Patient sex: M
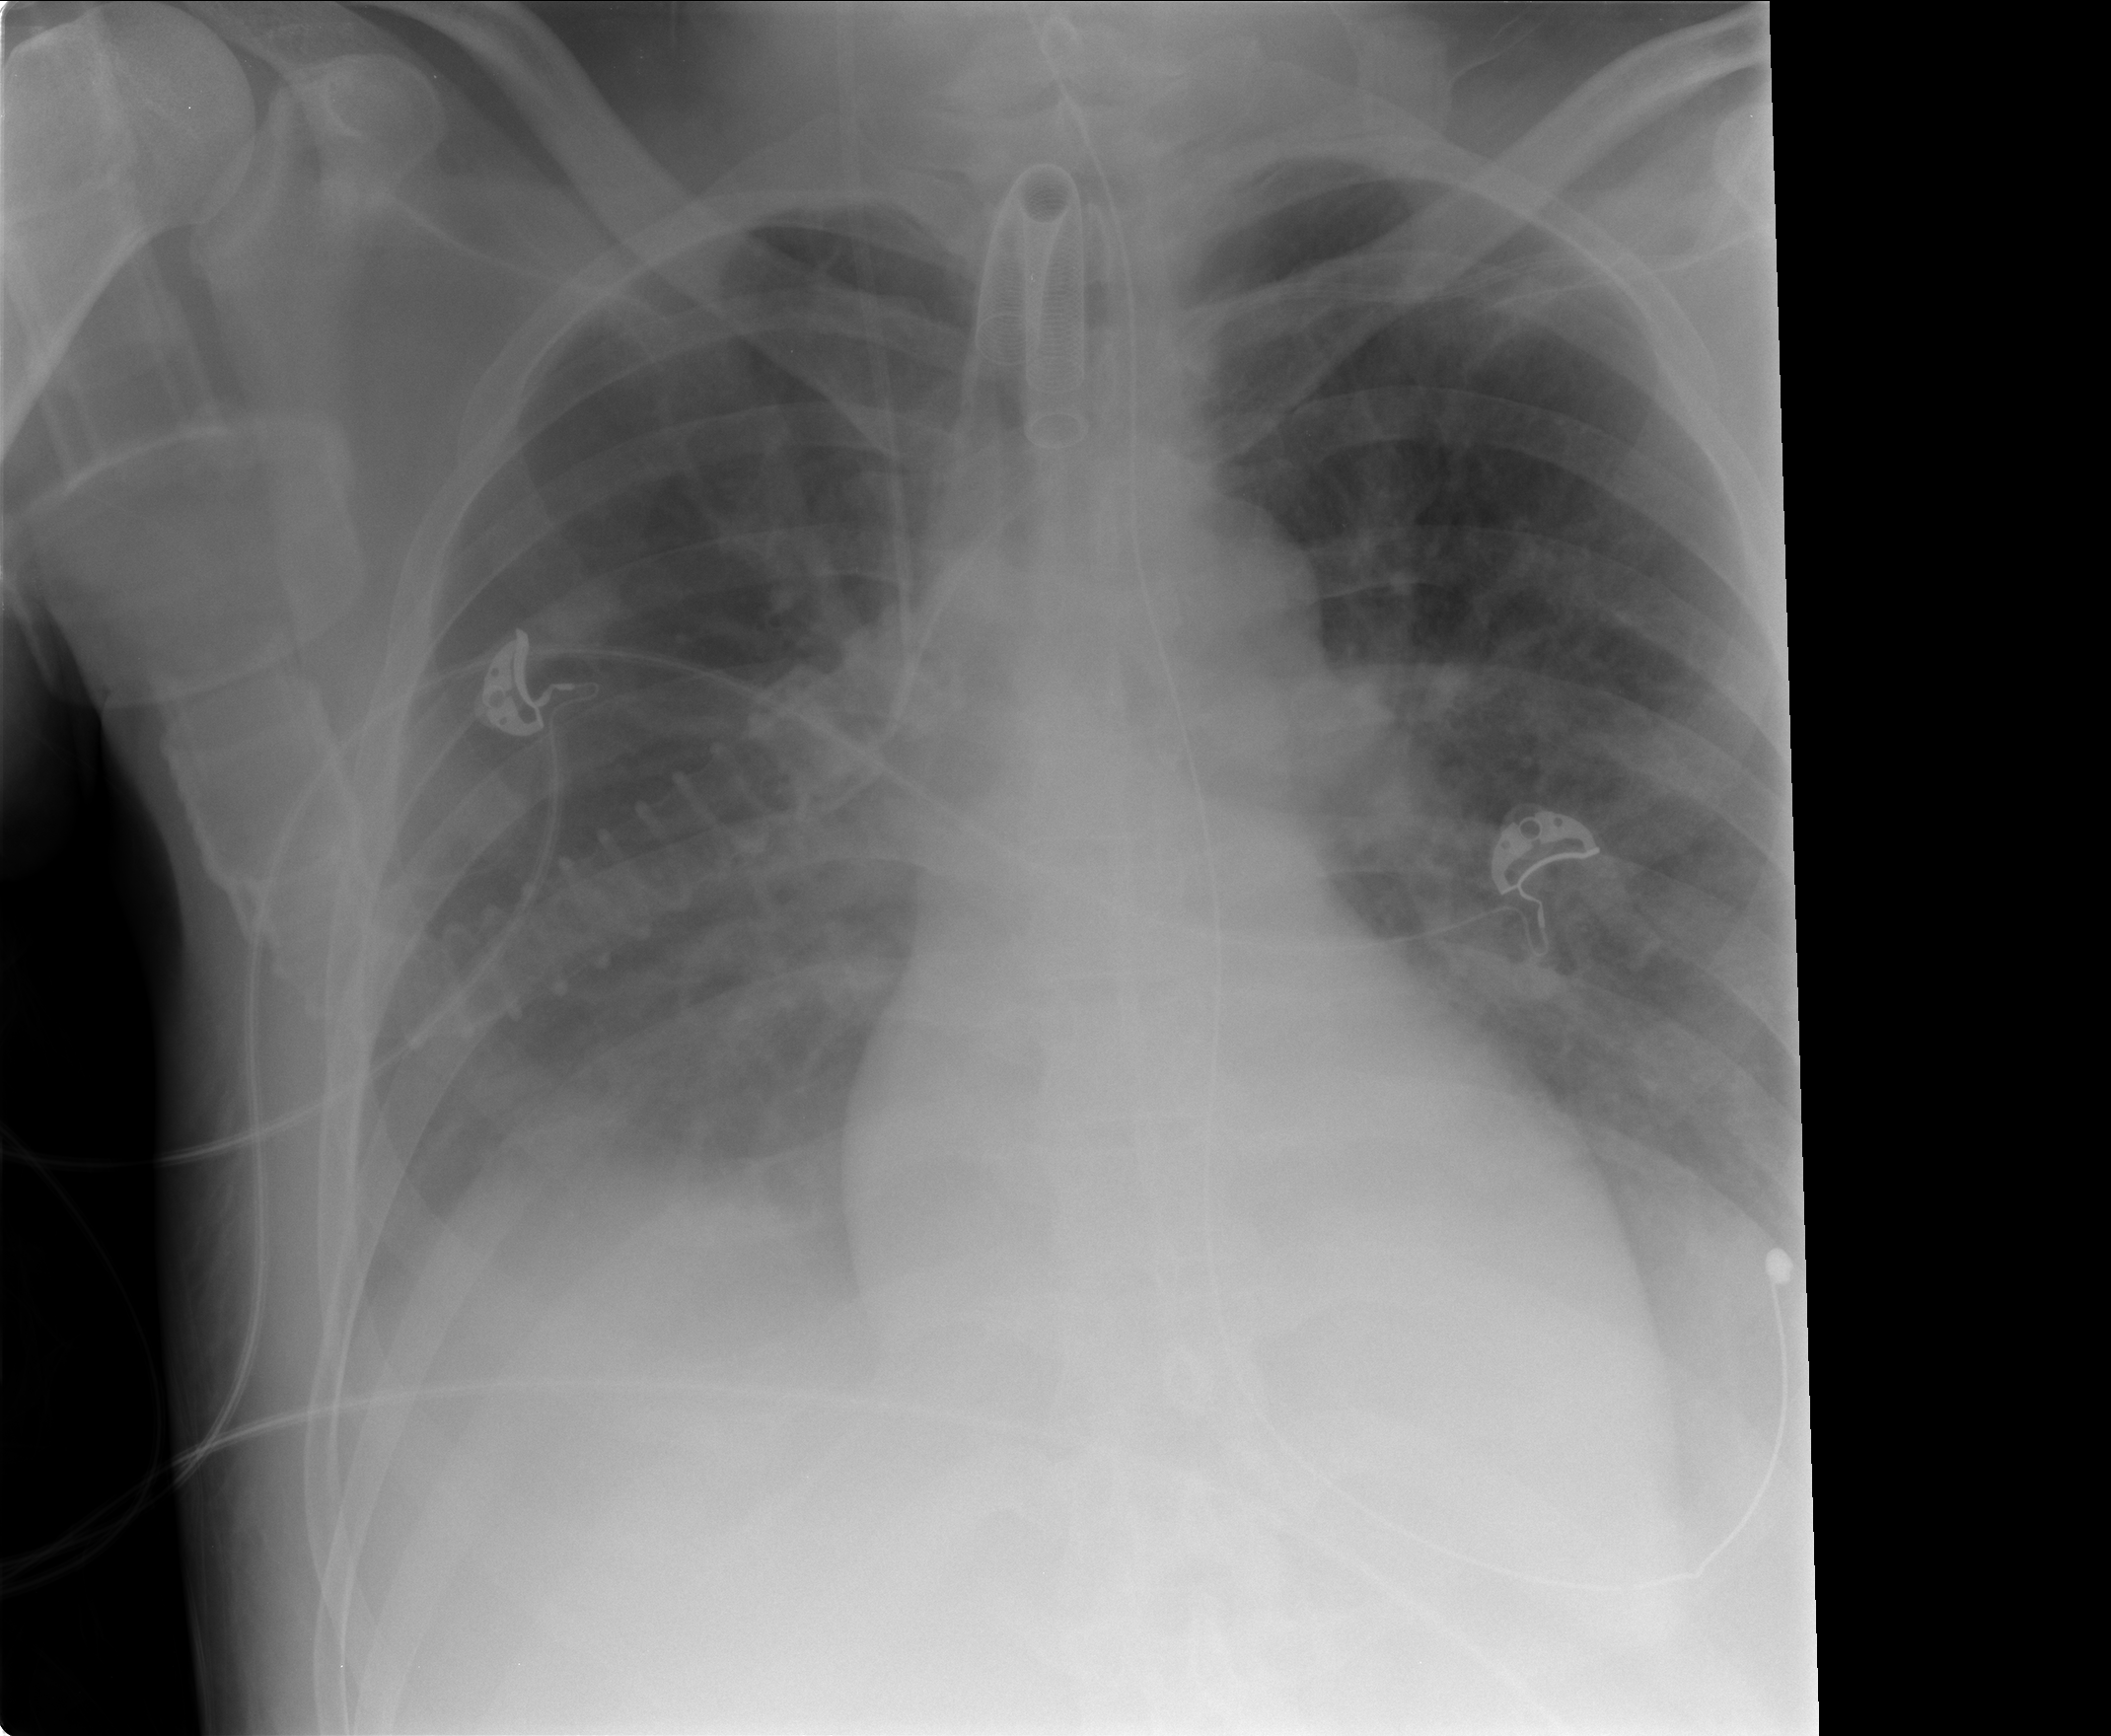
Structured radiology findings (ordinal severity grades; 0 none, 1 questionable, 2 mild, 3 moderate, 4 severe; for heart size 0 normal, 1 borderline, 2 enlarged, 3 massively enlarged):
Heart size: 0
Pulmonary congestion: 2
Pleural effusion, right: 2
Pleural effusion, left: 2
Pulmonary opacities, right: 0
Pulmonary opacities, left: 0
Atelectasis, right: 0
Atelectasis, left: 0